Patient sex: M
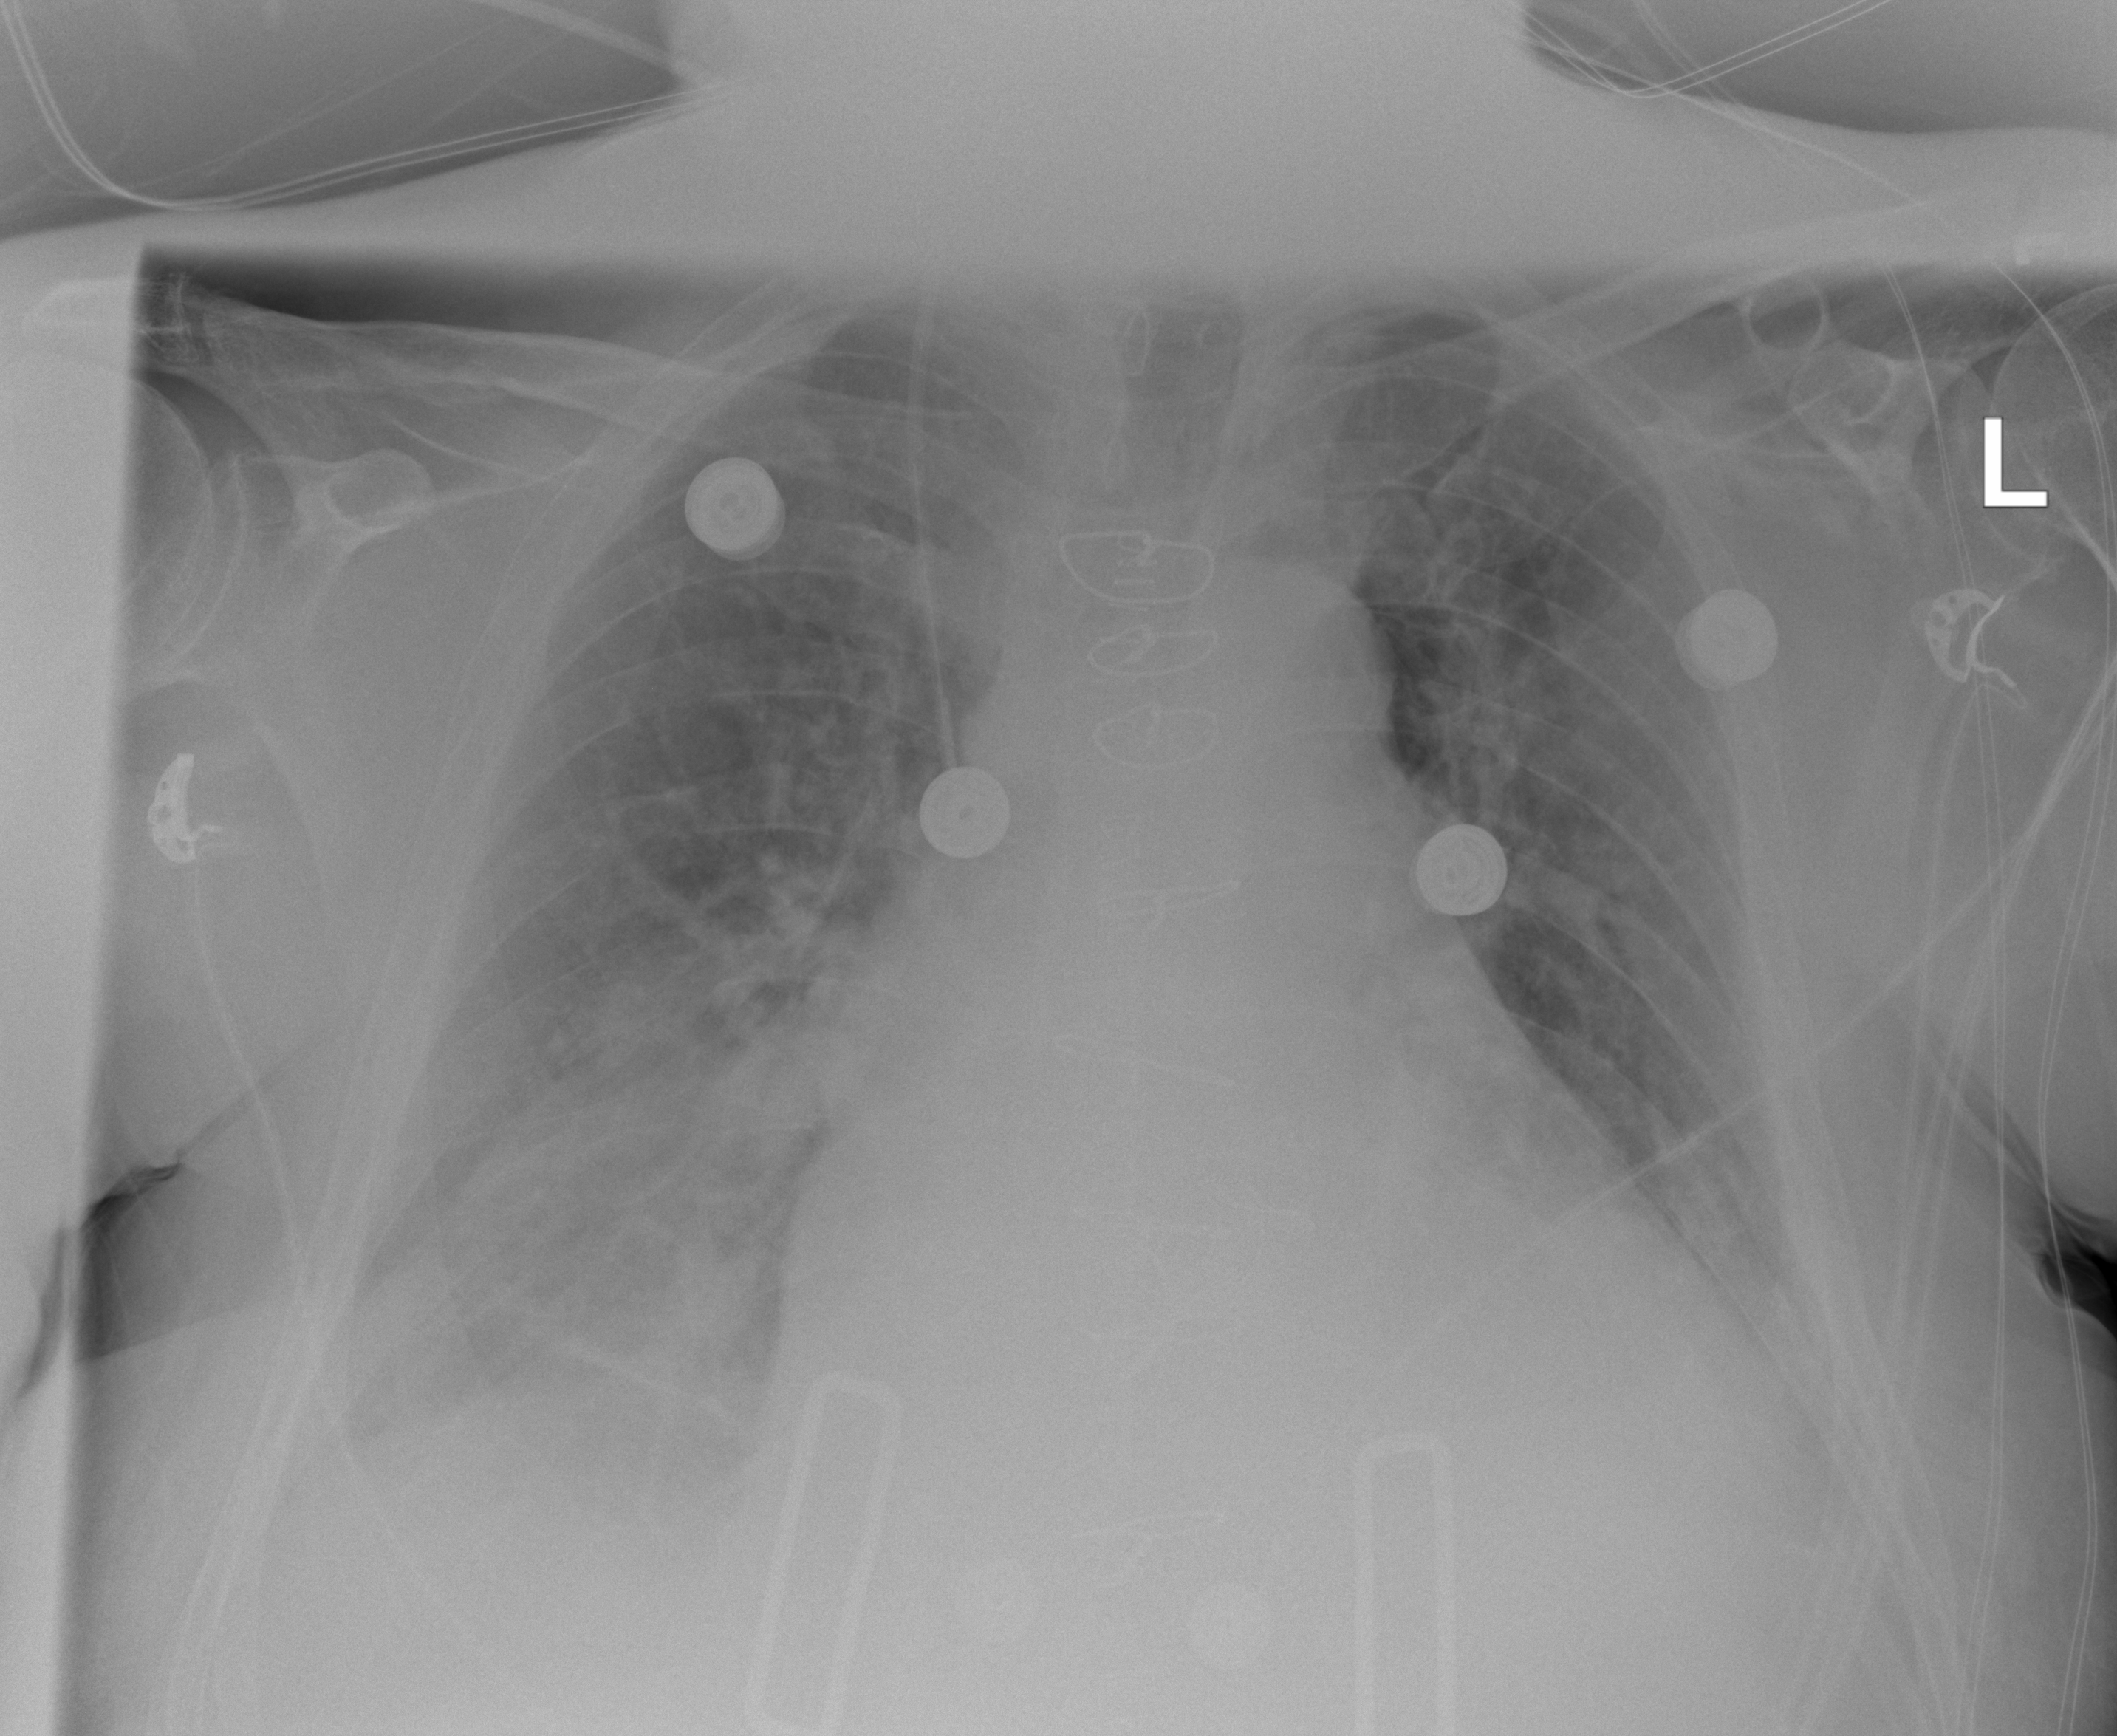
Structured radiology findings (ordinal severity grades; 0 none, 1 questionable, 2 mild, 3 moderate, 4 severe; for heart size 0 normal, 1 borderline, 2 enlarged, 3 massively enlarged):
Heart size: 2
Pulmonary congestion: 2
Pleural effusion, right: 2
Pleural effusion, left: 2
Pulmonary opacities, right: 2
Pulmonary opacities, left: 0
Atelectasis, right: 3
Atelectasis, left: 2